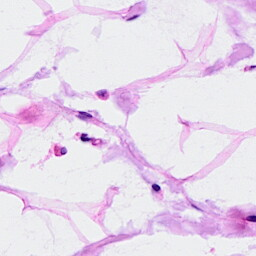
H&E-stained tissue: Breast